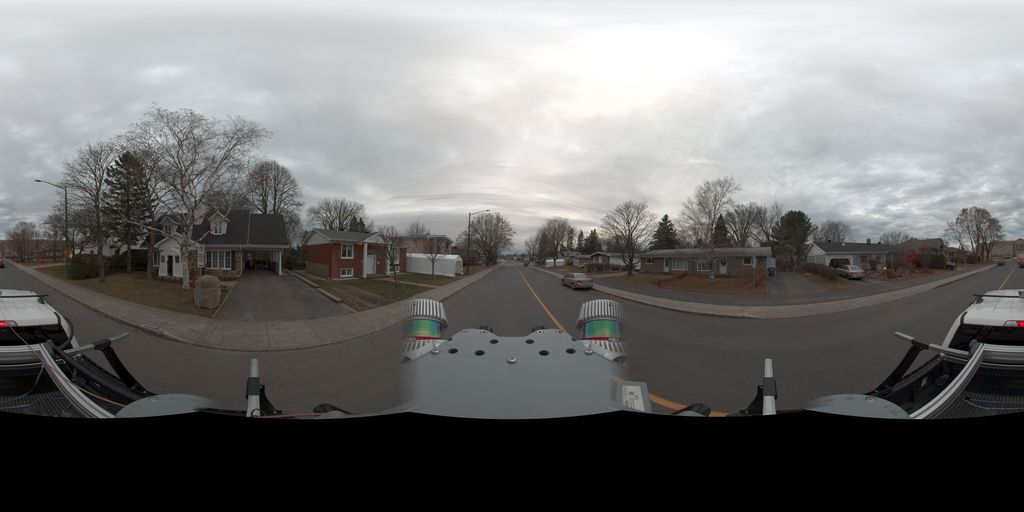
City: quebec_city